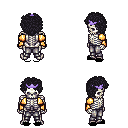
a pixel art fantasy rpg character, male body template, skeleton, gold arm armor, metal pants, raven curly afro hairstyle, purple tiara, black slippers, four views (front, back, left, right), 2x2 character sprite sheet, small pixel art, hard edges, no anti-aliasing